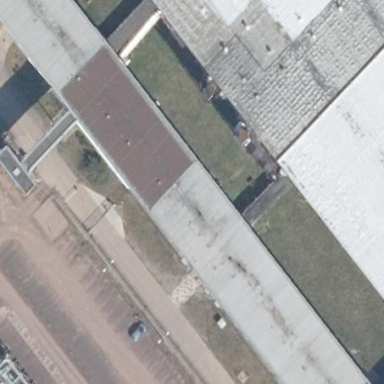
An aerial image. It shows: Office building with flat grey roof.